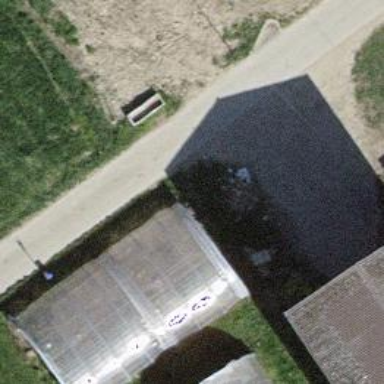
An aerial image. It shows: Greenhouse.